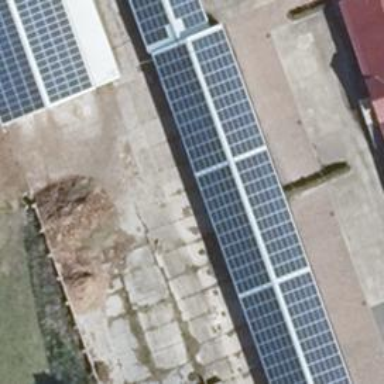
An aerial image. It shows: Small solar photovoltaic panel used as generator to produce electricity.